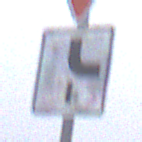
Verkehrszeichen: VerlaufVorfahrtsstrasse10
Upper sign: VorfahrtGewaehren
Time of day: MorningAfternoon
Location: Outdoor (RoadRail)
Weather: Overcast
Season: NotSpecified
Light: Natural